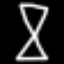
Label: hourglass